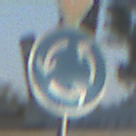
Verkehrszeichen: Kreisverkehr
Zusatzzeichen oben: VorfahrtGewaehren
Umgebung: Outdoor, Special
Tageszeit: SunriseSunset
Wetter: Clear
Licht: Natural
Jahreszeit: NotSpecified
Kontrast: MediumContrast